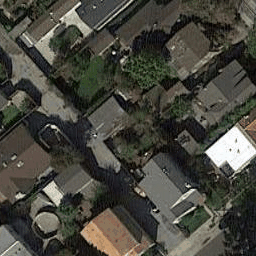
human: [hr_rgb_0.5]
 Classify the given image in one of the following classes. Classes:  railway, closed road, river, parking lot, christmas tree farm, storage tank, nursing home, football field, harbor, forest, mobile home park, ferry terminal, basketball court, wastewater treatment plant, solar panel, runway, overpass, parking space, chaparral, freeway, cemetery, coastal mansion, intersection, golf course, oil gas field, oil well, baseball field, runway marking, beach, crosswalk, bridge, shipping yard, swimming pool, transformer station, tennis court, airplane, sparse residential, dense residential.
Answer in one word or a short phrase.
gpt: dense residential